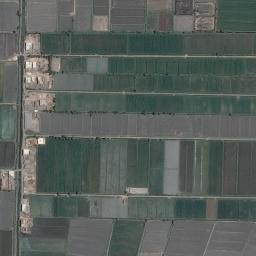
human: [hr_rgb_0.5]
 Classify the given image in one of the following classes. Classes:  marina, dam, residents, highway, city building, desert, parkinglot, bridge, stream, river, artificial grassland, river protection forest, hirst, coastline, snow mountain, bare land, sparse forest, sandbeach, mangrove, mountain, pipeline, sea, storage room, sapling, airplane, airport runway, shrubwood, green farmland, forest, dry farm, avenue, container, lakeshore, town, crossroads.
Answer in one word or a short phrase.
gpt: green farmland